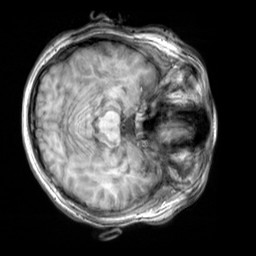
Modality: T1w
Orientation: axial
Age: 22
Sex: female
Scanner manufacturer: siemens
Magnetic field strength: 3 T
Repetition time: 2.3 s
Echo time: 0.00303 s